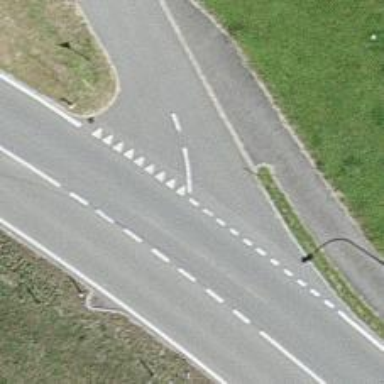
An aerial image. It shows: Road with "give way" sign.